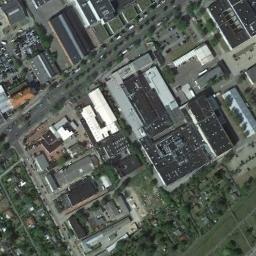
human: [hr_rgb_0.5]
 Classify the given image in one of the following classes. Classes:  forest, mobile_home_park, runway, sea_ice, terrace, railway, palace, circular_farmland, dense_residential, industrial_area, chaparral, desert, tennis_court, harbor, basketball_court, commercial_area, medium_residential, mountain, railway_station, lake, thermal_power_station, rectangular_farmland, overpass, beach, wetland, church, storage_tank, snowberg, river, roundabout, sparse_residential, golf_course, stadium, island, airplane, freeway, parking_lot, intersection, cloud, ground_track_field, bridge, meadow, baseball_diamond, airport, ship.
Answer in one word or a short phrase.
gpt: industrial_area